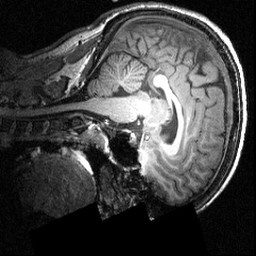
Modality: T1w
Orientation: sagittal
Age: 20
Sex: male
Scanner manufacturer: siemens
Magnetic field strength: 3.951 T
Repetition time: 1.5 s
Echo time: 0.00335 s